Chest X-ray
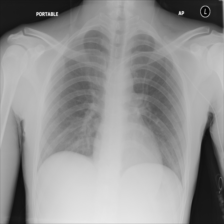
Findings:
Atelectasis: negative
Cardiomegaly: negative
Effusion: negative
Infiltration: negative
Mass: negative
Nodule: negative
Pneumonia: negative
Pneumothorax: negative
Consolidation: negative
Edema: negative
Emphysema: negative
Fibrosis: negative
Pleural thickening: negative
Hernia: negative